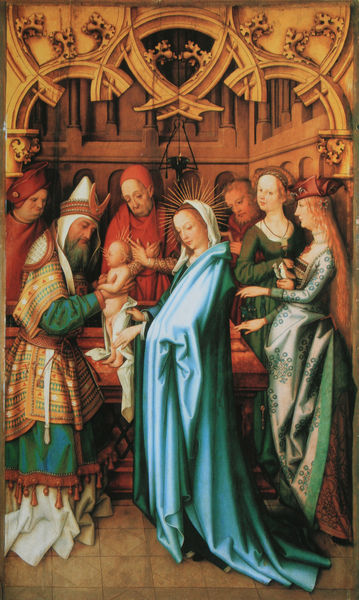
Titel: Darbringung im Tempel, Kaisheimer Altar
Künstler: Hans d.Ä. Holbein
Standort: München
Institution: Alte Pinakothek
Schlagwörter: blau, gemälde, mann, nackt, frauen, braun, frau, holz, kleid, lampe, männer, weiss, rot, schleier, muster, ornament, architektur, falten, johannes, innenraum, gewand, mantel, gewänder, kind, kopfbedeckung, pflaster, zeigen, bögen, erker, orientalisch, strahlen, halbmond, heiligenschein, gotisch, christus, jesus, mittelalter, priester, stall, tempel, heilige, begrüßung, taufe, maria, weiser, altarbild, josef, maßwerk, geburt jesu, strahlenkranz, morgenland, biblische szene, bethlehem, darbringung, beschneidung, kirchenbild, tauf, anbetung der heiligen drei könige, iornament